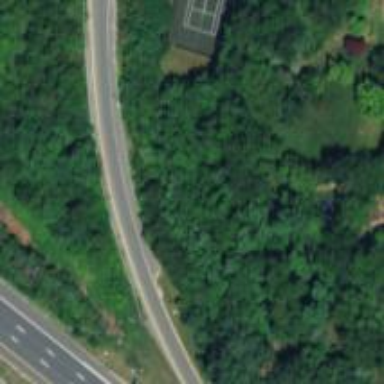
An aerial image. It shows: Trunk link highway.